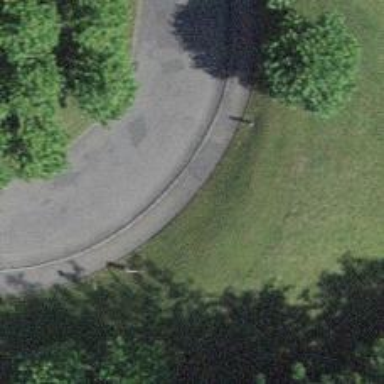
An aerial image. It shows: Sidewalk.